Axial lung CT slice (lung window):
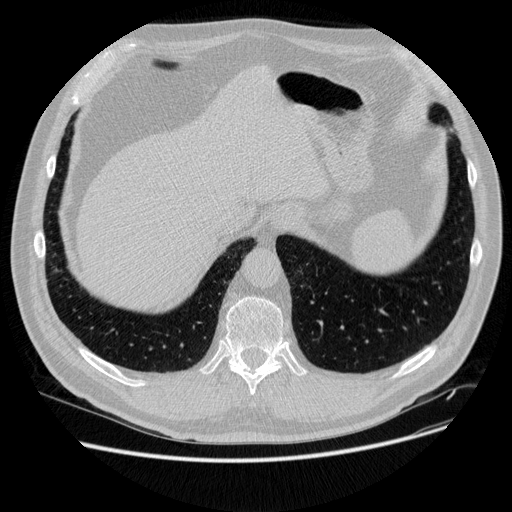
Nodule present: no